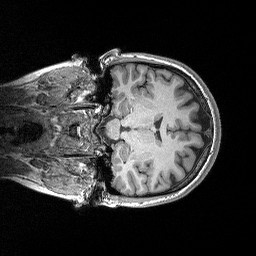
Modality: T1w
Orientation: coronal
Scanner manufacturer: siemens
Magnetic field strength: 3 T
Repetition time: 2.3 s
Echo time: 0.00298 s